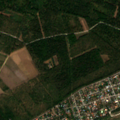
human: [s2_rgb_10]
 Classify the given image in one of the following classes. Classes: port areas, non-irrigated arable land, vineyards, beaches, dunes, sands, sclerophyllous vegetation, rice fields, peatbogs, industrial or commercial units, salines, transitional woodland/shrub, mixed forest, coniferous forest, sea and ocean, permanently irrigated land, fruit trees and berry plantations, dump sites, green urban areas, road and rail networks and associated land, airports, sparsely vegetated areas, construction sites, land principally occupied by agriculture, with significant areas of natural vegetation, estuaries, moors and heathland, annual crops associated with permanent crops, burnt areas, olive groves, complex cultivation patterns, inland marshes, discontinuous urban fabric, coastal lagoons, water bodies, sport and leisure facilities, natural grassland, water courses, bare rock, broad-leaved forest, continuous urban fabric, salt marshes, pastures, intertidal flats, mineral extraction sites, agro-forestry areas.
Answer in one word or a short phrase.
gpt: discontinuous urban fabric, road and rail networks and associated land, land principally occupied by agriculture, with significant areas of natural vegetation, broad-leaved forest, mixed forest